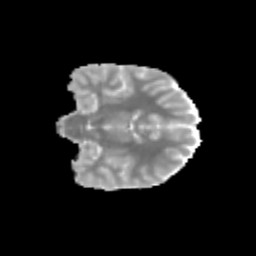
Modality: MD
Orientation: coronal
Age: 10
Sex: female
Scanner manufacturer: siemens
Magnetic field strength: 3 T
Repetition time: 3.8 s
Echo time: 0.07 s